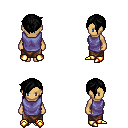
a pixel art fantasy rpg character, female body template, human, tanned skin, chain tabard jacket, robe skirt, black pixie cut hairstyle, gold boots, four views (front, back, left, right), 2x2 character sprite sheet, small pixel art, hard edges, no anti-aliasing